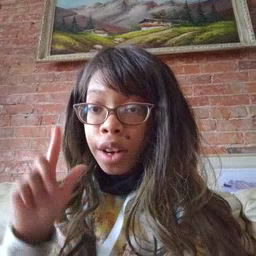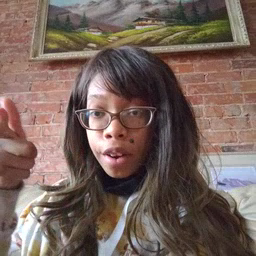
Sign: later